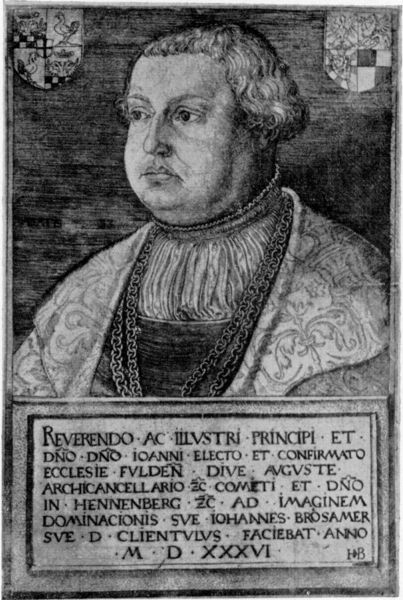
Titel: Bildnis des Johann von Henneberg
Künstler: Hans Brosamer
Institution: (Seriendruck)
Schlagwörter: dunkel, mann, umhang, frisur, mund, nase, profil, schwarz, weiss, zeichnung, blick, karo, muster, hemd, augen, falten, kragen, pelz, rahmen, bildnis, portrait, porträt, haare, mantel, stickerei, stoff, kinn, locken, schrift, wangen, backen, kette, grafik, dick, inschrift, edel, fett, karos, druck, schwarz weiss, stich, text, fürst, bildniss, buchdruck, wappen, talar, halbprofil, wams, mönch, luther, kupferstich, pummelig, ornat, latein, buchmalerei, seriendruck, feist, amtstracht, porträz, rundes gesicht, blicjk, 16. jh, 1536, nach der reformation, hennenberg